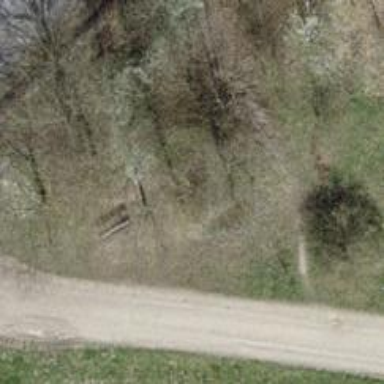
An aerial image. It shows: Bench.